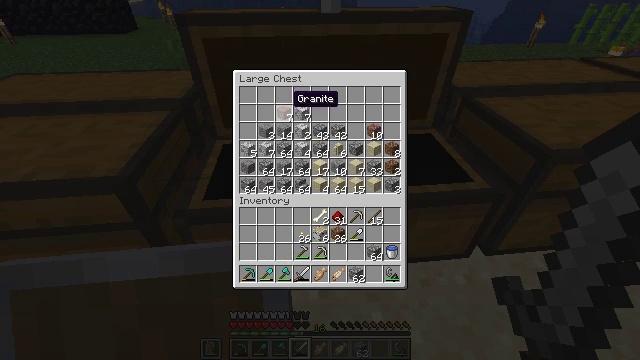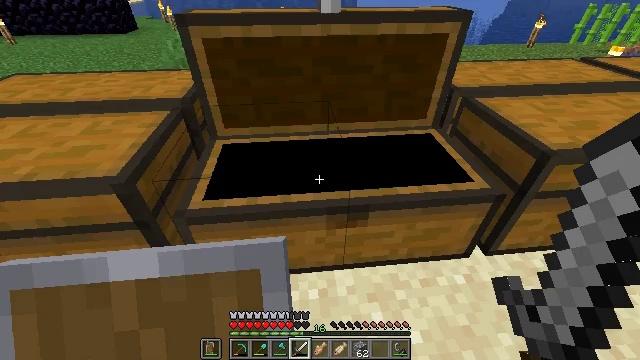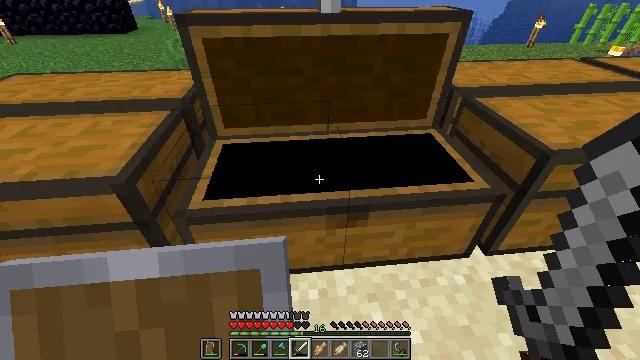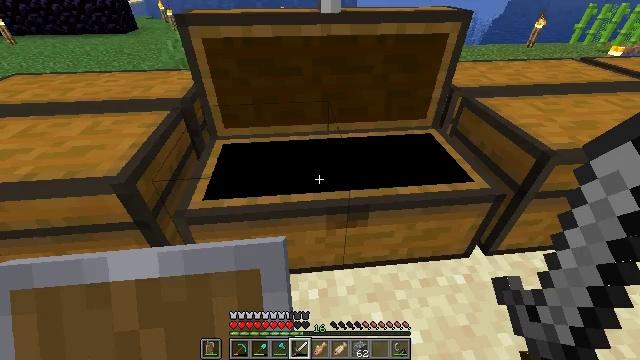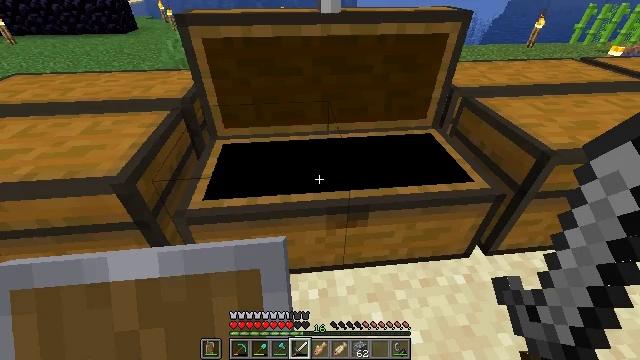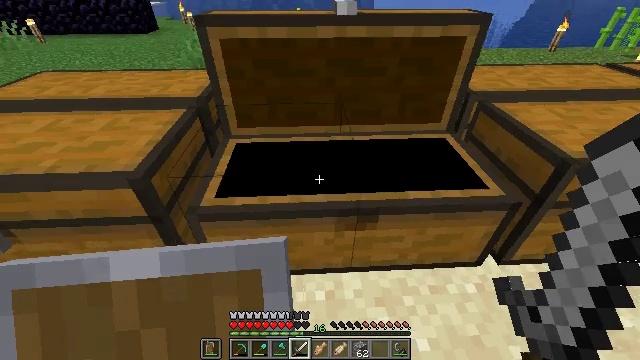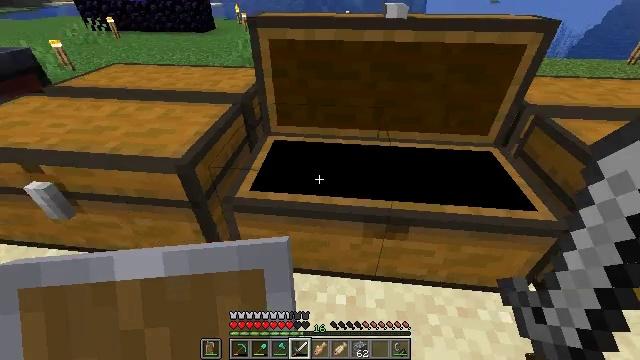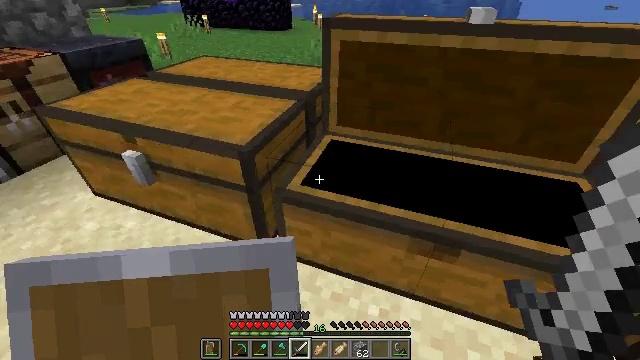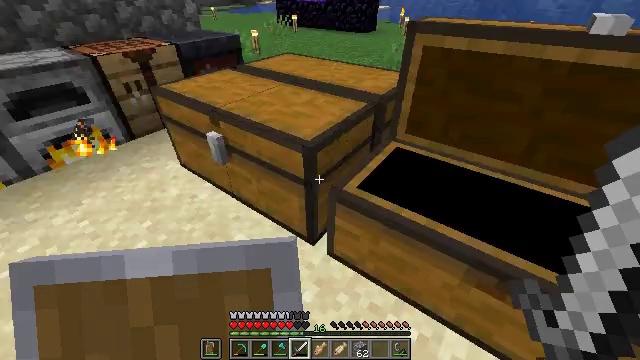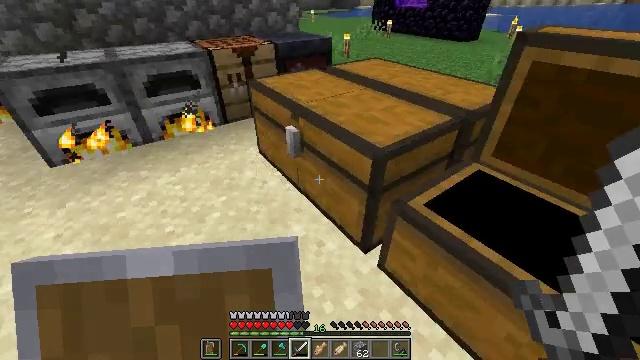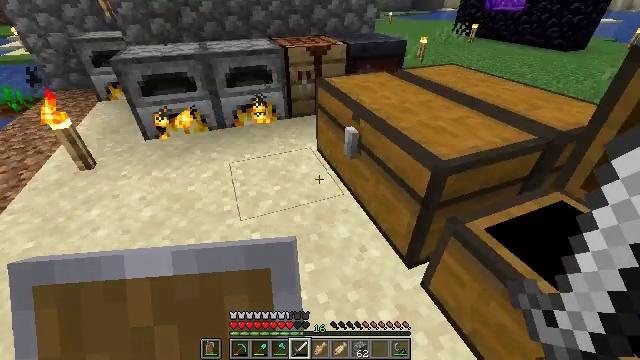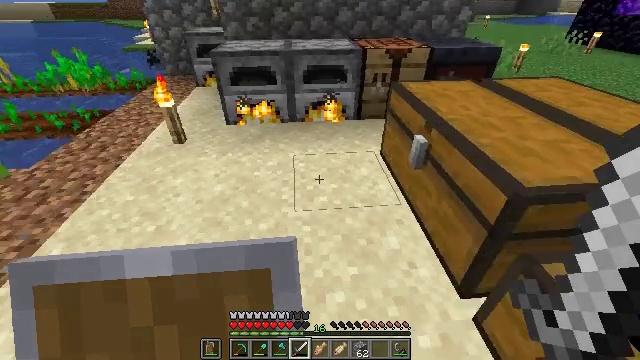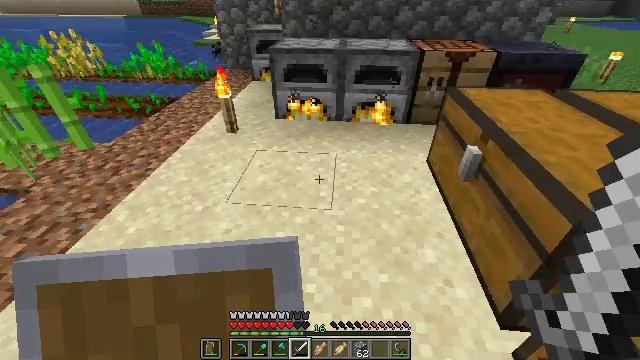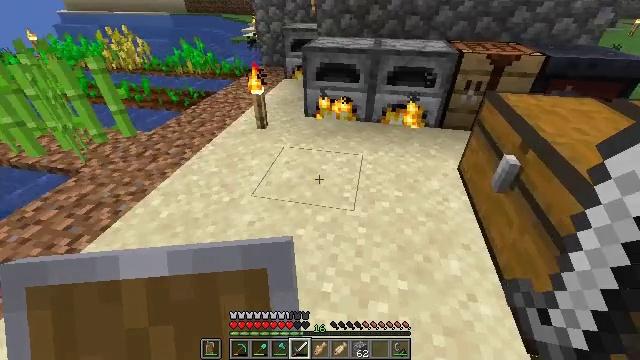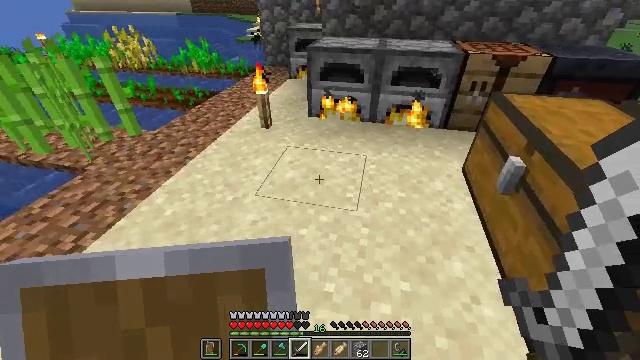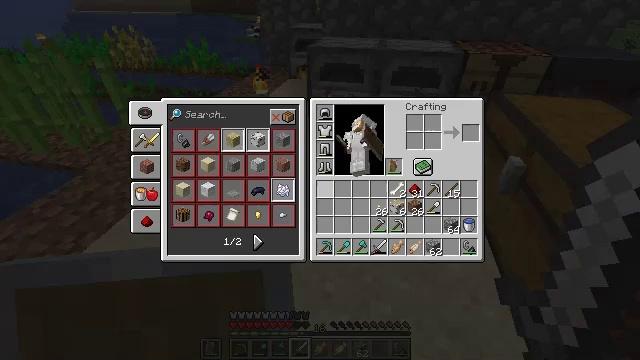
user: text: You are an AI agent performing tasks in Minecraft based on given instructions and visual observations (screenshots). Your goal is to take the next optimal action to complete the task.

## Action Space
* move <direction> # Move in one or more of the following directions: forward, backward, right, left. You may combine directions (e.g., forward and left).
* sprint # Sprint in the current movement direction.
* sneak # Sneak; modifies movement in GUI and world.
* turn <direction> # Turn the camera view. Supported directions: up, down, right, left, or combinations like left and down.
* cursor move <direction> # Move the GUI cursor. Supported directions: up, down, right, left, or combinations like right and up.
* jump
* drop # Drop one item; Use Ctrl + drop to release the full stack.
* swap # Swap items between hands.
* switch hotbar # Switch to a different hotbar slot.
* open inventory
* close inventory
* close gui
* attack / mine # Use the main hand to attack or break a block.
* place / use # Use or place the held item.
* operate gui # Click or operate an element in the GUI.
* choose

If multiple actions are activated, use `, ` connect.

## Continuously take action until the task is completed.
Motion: motion action
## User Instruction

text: Gather kelp growing in the sea.
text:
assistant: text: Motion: no_op
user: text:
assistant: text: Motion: close gui
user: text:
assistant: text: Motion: no_op
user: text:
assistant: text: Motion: no_op
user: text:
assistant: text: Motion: turn left
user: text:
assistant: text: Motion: turn left
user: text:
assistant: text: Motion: turn left
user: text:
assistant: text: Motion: turn left
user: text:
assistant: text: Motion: turn left
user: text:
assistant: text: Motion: turn left
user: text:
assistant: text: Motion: turn left
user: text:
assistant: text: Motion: turn left
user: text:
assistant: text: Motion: turn left
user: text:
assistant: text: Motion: no_op
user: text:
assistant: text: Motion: open inventory
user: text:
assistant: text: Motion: open inventory
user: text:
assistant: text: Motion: open inventory
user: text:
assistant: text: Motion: cursor move down, open inventory
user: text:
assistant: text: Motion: cursor move right and down
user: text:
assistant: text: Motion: cursor move right and down
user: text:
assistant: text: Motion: cursor move right and down
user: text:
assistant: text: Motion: cursor move right and down
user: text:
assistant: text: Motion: no_op
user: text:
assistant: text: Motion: no_op
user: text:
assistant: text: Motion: cursor move up
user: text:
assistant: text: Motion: cursor move left and up
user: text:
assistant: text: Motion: cursor move up
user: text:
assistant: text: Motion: no_op
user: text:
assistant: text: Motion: no_op
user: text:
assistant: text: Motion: no_op